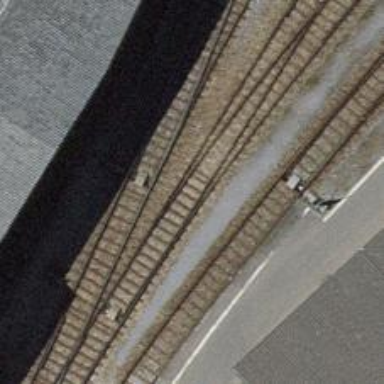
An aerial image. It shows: Single-track railway yard.